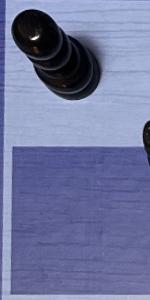
Label: Empty